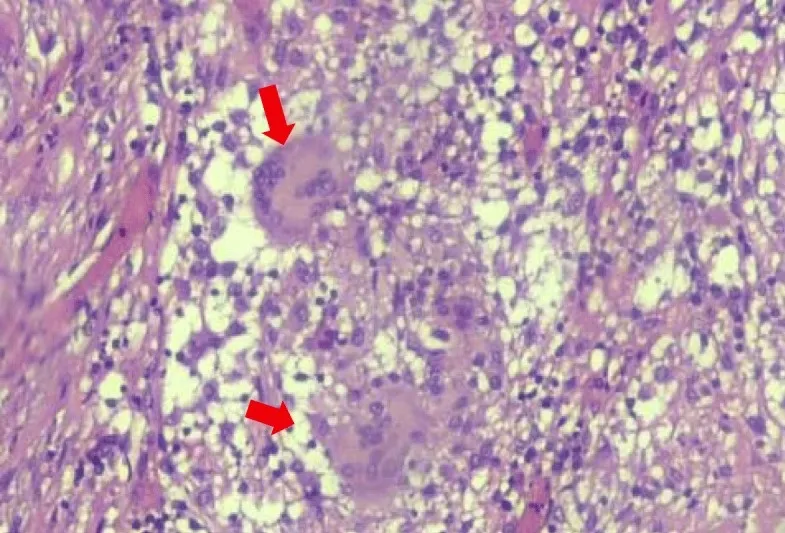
Specific granulomatous process defined by pathognomonic multinucleated giant cells (red arrows) surrounded by abundant lymphocytes. This histopathological slide is taken from laparotomy and peritoneal biopsy of patient 1.
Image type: pathology (h&e)